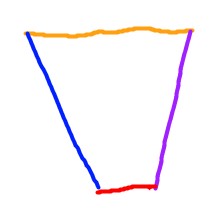
Shape: trapezoid